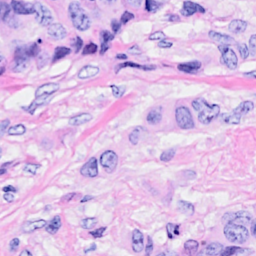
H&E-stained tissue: Breast